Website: lowes
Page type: customer-info-address
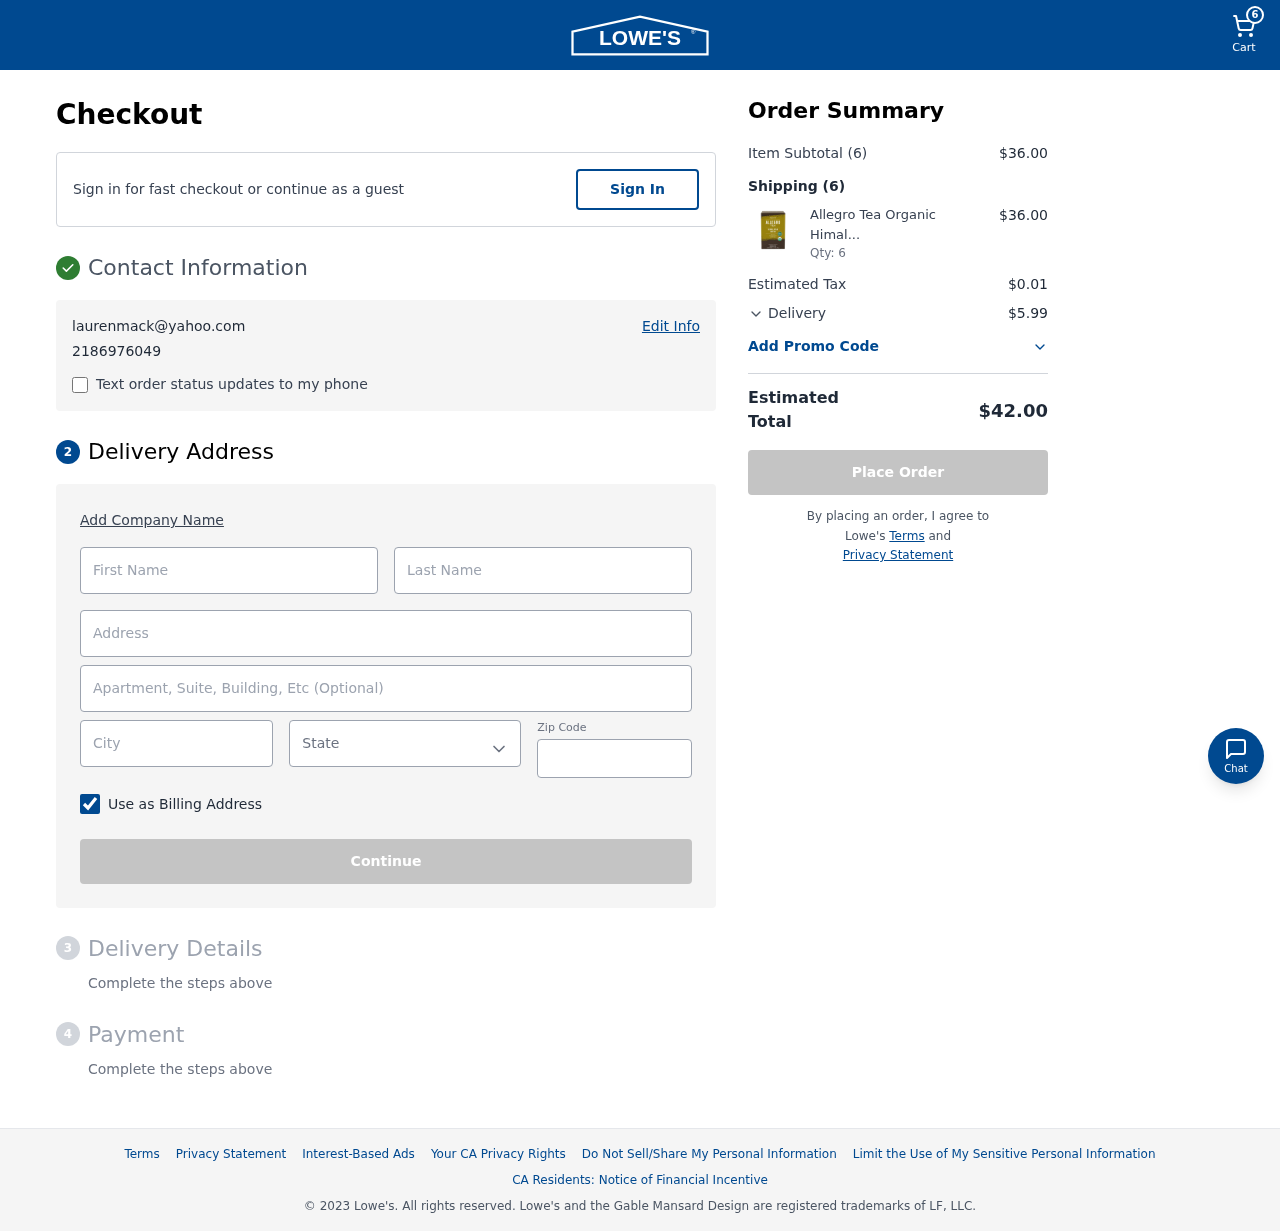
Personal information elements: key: PII_CITY
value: Port Laura
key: PII_EMAIL
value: laurenmack@yahoo.com
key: PII_FIRSTNAME
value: Lauren
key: PII_LASTNAME
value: Mack
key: PII_PHONE
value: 2186976049
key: PII_POSTCODE
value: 29075
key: PII_STATE
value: New Mexico
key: PII_STREET
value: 255 Velazquez Station
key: PII_STREET2
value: Apt. 391
Product elements: key: PRODUCT1_NAME
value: Allegro Tea Organic Himalayan Green Tea Bags, 20 Count
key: PRODUCT1_QUANTITY
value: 6
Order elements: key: ORDER_NUM_ITEMS
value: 6
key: ORDER_SUBTOTAL
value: $36.00
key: ORDER_NUM_ITEMS2
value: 6
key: ORDER_SUBTOTAL2
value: $36.00
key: ORDER_TAX
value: $0.01
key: ORDER_SHIPPING_COST
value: $5.99
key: ORDER_TOTAL
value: $42.00